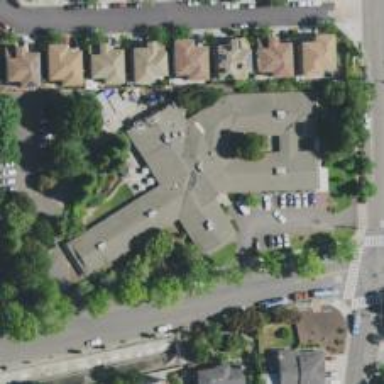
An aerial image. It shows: Nursing home.